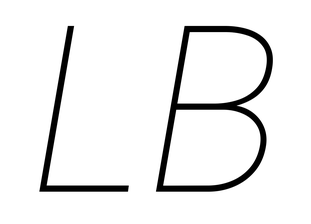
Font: Roboto-Italic_Thin_Italic